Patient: sex M, age 81
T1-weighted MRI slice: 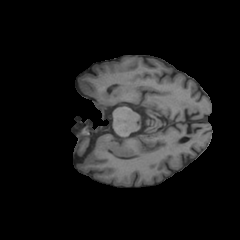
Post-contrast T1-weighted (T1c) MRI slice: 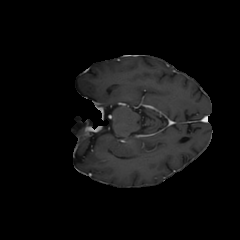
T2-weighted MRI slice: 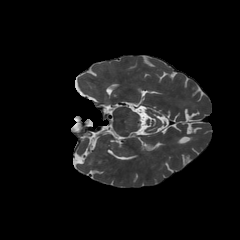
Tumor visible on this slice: no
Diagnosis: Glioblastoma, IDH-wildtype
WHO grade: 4